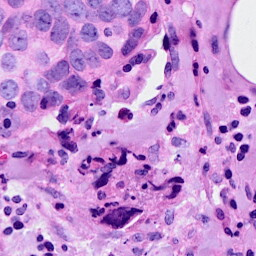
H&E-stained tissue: Breast